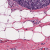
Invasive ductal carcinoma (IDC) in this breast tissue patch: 0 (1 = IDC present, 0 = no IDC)